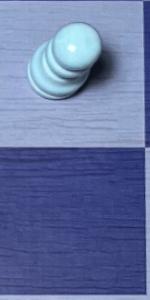
Label: Empty